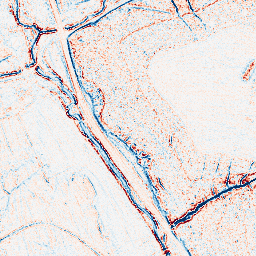
Category: edge_preserving
Decomposition family: bilateral
Decomposition parameters: d: 5
sigma_color: 50
sigma_space: 50
Upsampling method: sinc_hamming
Upsampling parameters: scale: 2
kernel_size: 4
Upsampling scale: 2